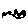
Label: cat